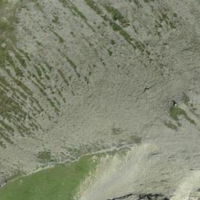
EUNIS habitat code: 26
Species observed at this site:
Viola calcarata